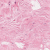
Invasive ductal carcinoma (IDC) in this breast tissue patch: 0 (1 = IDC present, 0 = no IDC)